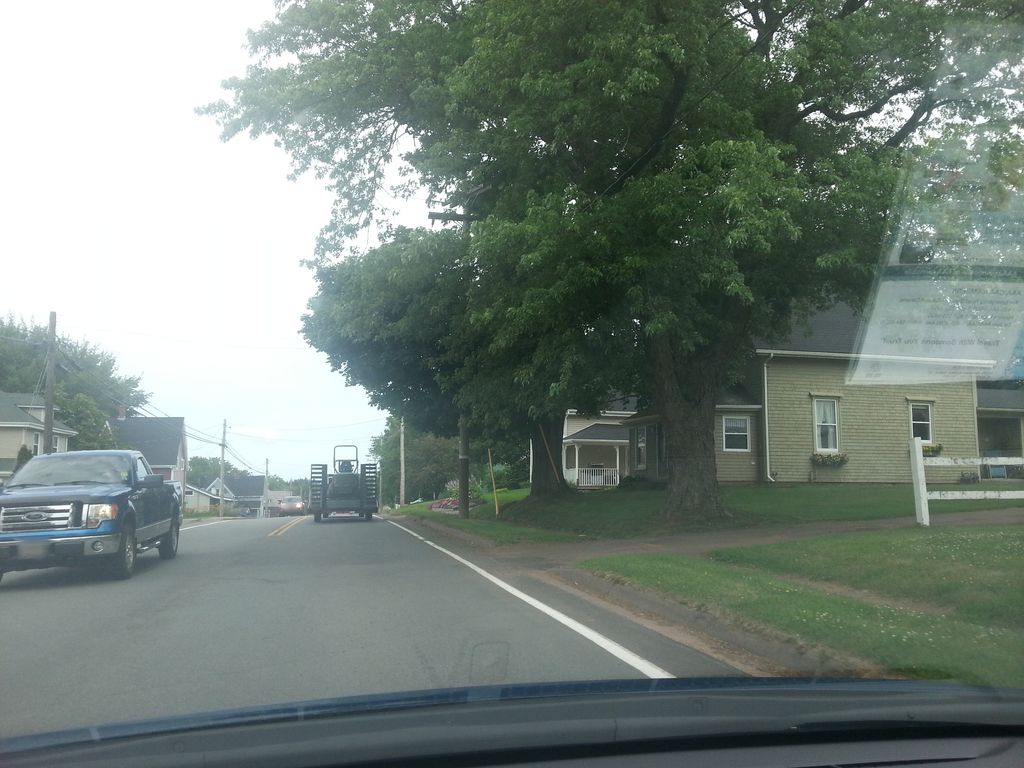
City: charlottetown